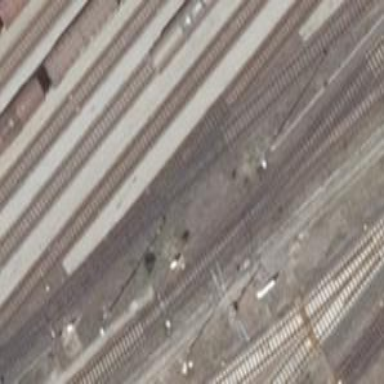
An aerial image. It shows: Railway switch.